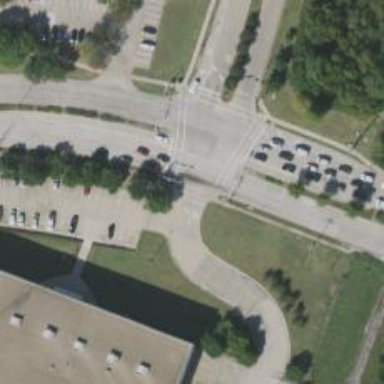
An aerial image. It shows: Secondary road with separate sidewalk.